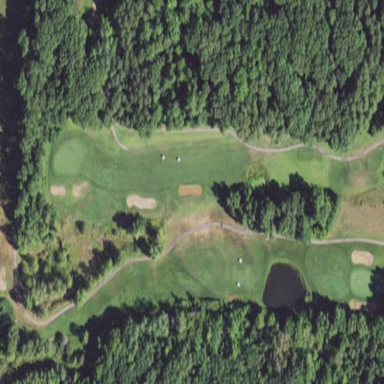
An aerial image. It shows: Rough area on grassy golf course.